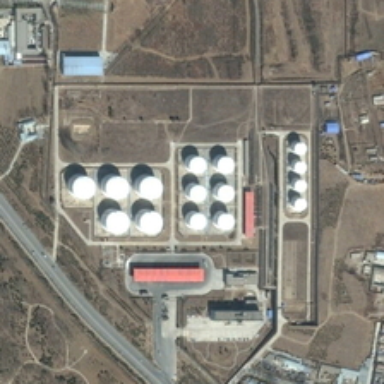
There are some white storage tanks on the bare land .